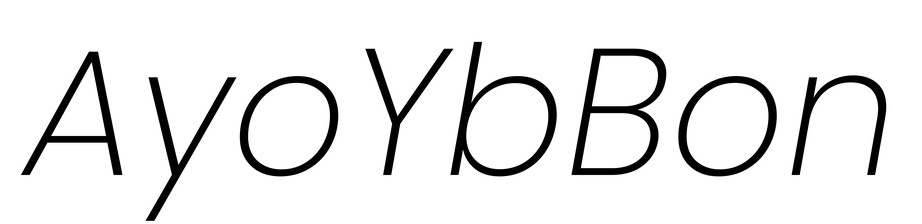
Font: Poppins-ExtraLightItalic